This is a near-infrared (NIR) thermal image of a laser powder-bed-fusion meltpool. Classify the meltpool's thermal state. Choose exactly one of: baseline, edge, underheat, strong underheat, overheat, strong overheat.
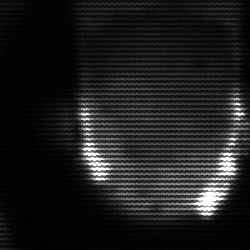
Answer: baseline